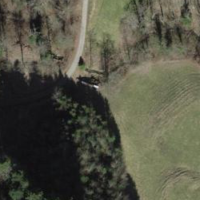
EUNIS habitat code: 44
Species observed at this site:
Filipendula ulmaria